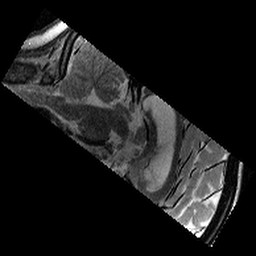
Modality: T2w
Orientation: sagittal
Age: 9
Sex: male
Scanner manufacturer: siemens
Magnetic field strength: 3 T
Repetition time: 9.23 s
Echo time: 0.067 s